Question: I want the range 'A:A' changes to 'B:B' , 'C:C' when i try to drag & copy a formula vertically.
The only way i know how i could do this is by changing the formula manually but i don't want to do this because i have around 700 rows
Formula i'm using are ranges from another page

I want to copy the formula in many rows, but as you can see on the image i get the formula like in the left column. I want to achieve something like in the right column without having to modify the range manually.
(In this example i removed the = to show you the formula)
I tried excel way but it doesn't work by trying to create 2 line one with A:A and second line with B:B and than select both lines and drag to copy lower lines but it just keeps on copy both ranges over and over.
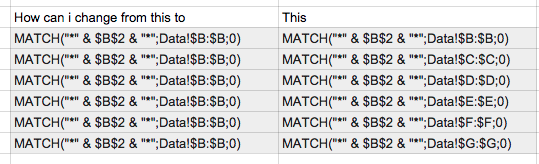
Answer: Try this:
'''
=MATCH("*"&$B$2&"*",INDIRECT("Data!"&CHAR(64+row(A2))&":"&CHAR(64+row(A2))),0)
'''
is the same as which is , as you drop it down, Char() increases by one so you get the next column. So is the same as which is